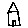
Label: house